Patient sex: F
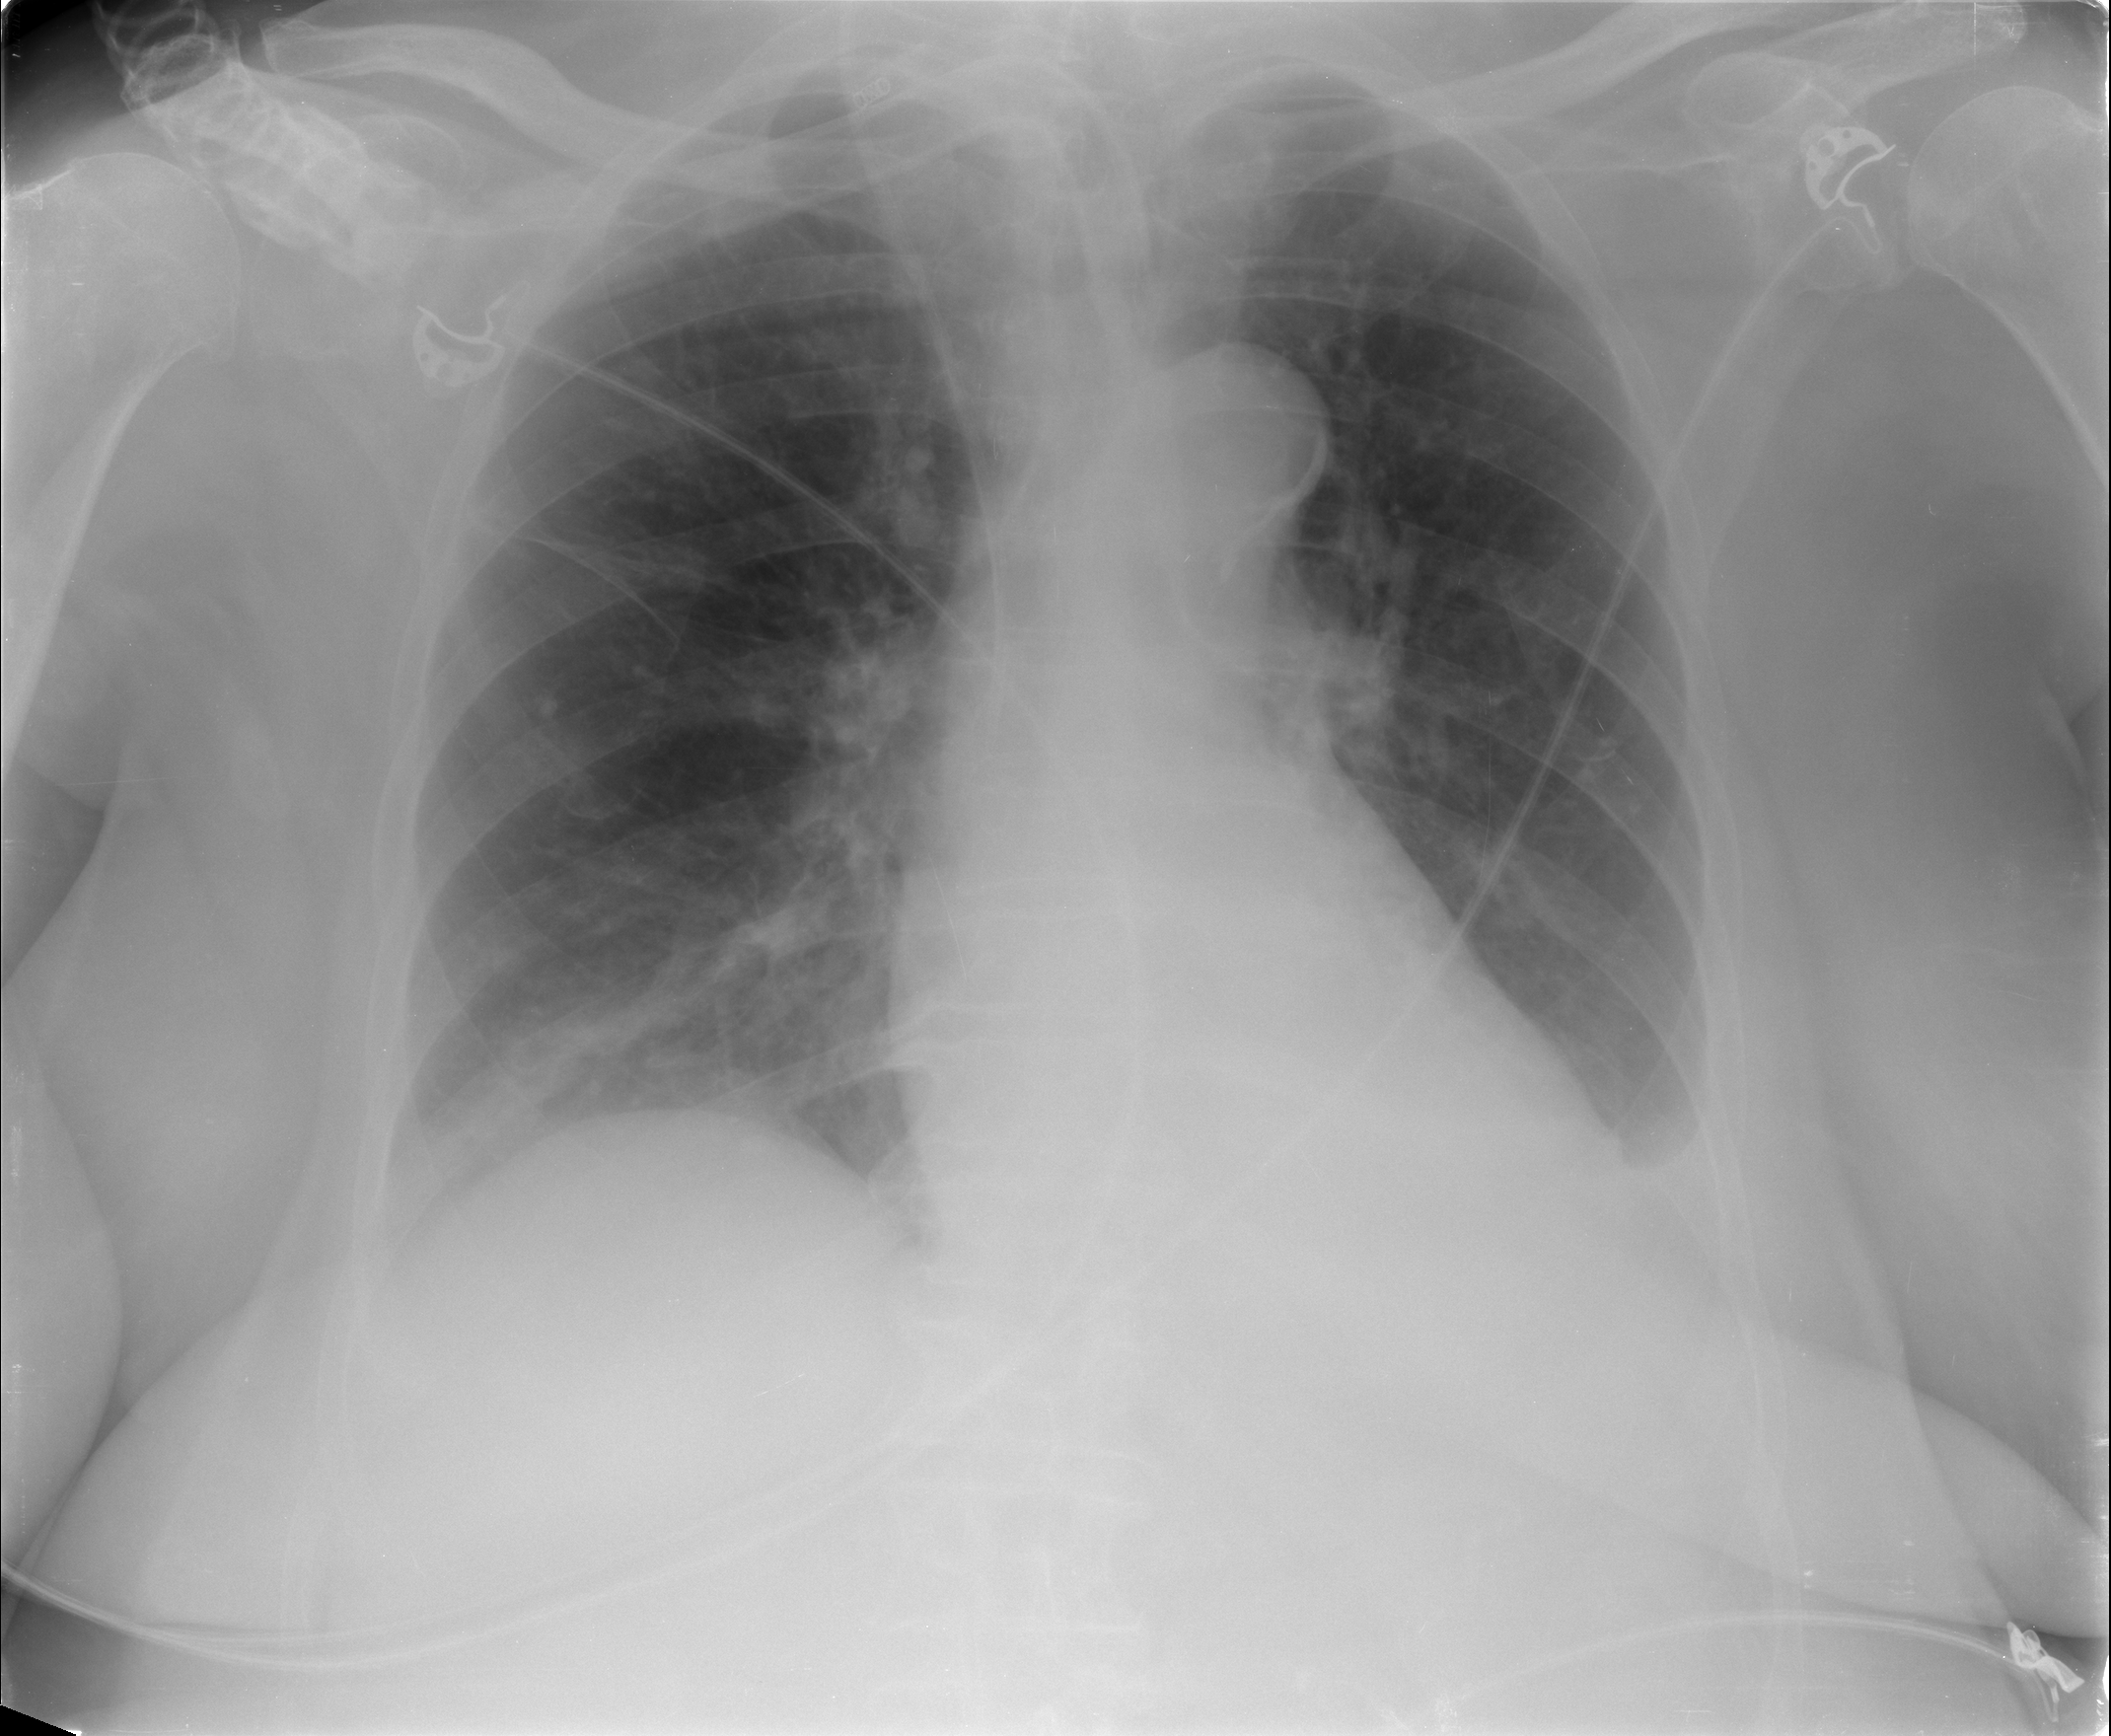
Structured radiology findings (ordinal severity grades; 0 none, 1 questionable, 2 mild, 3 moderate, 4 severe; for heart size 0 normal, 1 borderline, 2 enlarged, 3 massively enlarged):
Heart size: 0
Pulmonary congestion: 1
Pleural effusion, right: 2
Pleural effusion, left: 2
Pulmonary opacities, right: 2
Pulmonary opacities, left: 0
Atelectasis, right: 2
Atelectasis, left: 2